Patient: sex F, age 57
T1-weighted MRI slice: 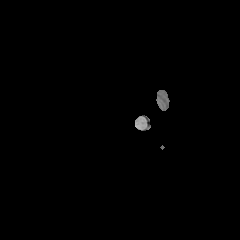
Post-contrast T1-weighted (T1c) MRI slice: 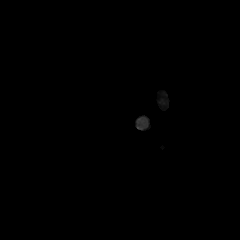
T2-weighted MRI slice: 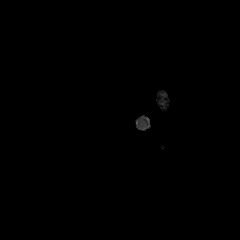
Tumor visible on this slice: no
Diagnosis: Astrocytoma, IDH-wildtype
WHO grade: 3